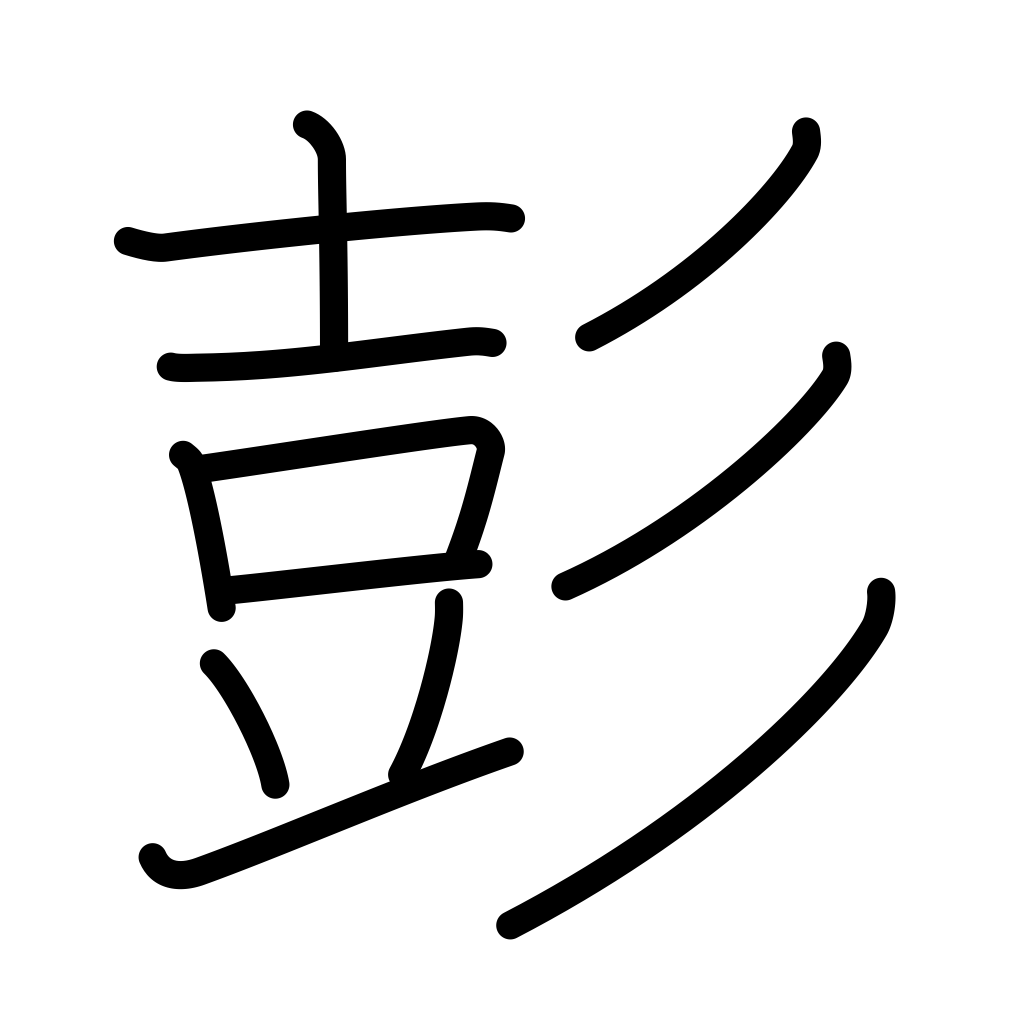
Meaning: swelling, sound of drum